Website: macys
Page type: delivery-shipping
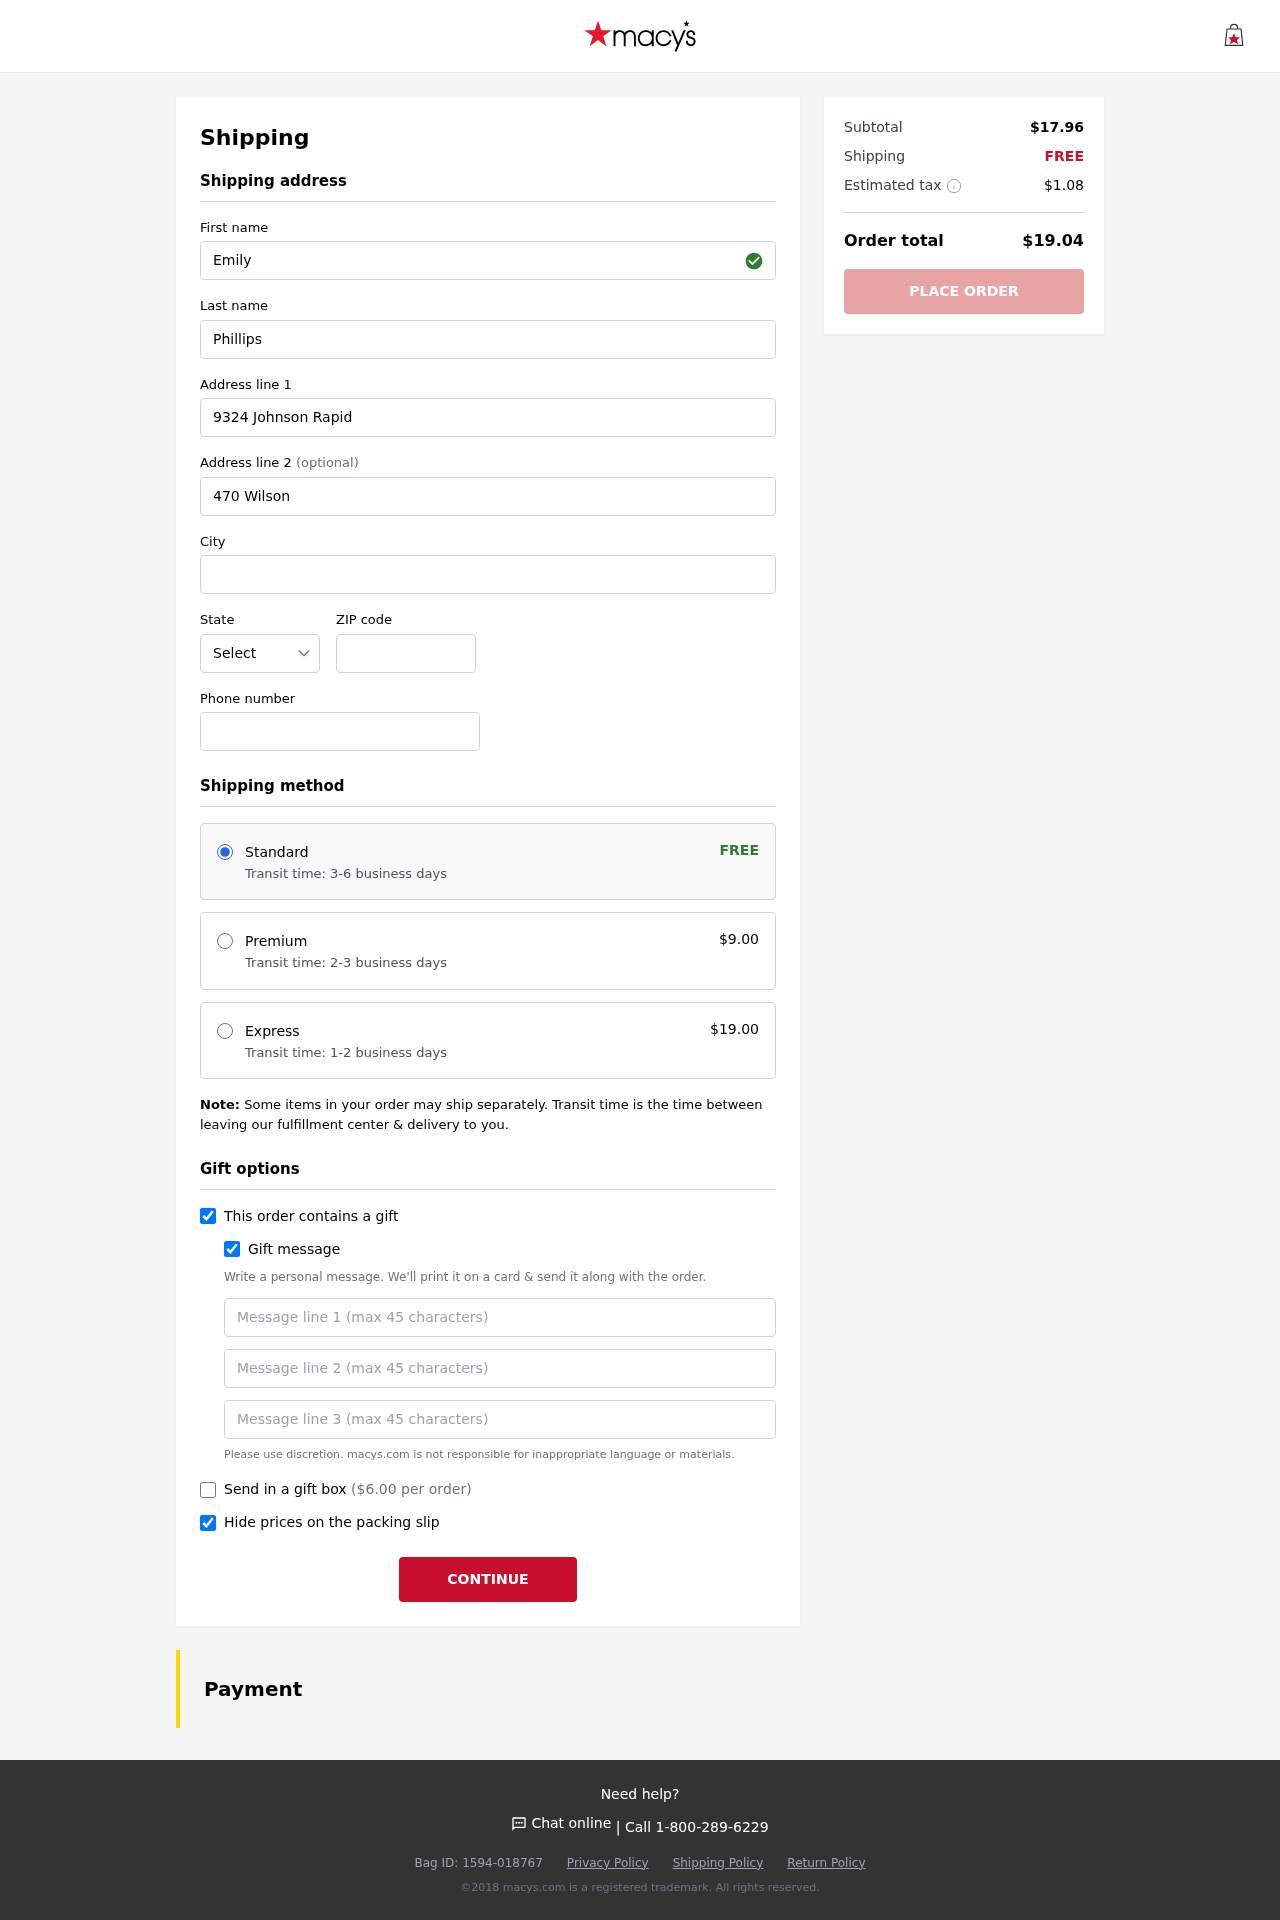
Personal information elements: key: PII_STATE_ABBR
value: WY
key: PII_FIRSTNAME
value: Emily
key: PII_LASTNAME
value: Phillips
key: PII_STREET
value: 9324 Johnson Rapid
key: PII_STREET2
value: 470 Wilson Creek Suite 334
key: PII_CITY
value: West Oliviaville
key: PII_POSTCODE
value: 03507
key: PII_PHONE
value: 2273120327
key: PII_GIFT_MESSAGE
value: Hey Danielle! I thought these delicious tortillas would be perfect for all those fun meals we've been dreaming about together. Can’t wait to have a little fiesta with you soon!  Emily
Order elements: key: ORDER_SHIPPING_STANDARD
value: Transit time: 3-6 business days
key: ORDER_SHIPPING_COST
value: FREE
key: ORDER_SHIPPING_PREMIUM
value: Transit time: 2-3 business days
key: ORDER_SHIPPING_PREMIUM_PRICE
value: $9.00
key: ORDER_SHIPPING_EXPRESS
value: Transit time: 1-2 business days
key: ORDER_SHIPPING_EXPRESS_PRICE
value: $19.00
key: ORDER_GIFT_BOX_PRICE
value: ($6.00 per order)
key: ORDER_SUBTOTAL
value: $17.96
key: ORDER_SHIPPING_COST2
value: FREE
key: ORDER_TAX
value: $1.08
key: ORDER_TOTAL
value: $19.04